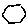
Label: hexagon